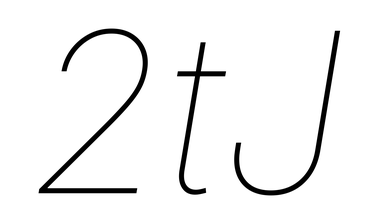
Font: Inter-Italic_Thin_Italic